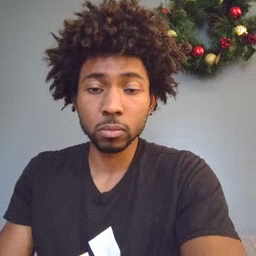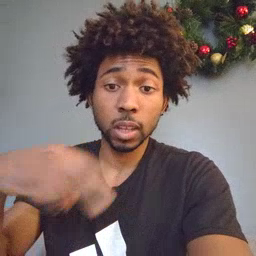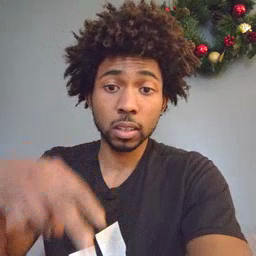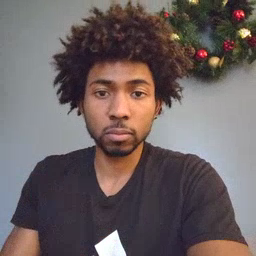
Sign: dance